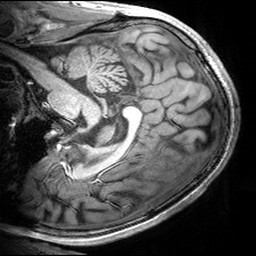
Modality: T1w
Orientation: sagittal
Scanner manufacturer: siemens
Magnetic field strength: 3 T
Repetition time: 2.53 s
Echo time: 0.00299 s